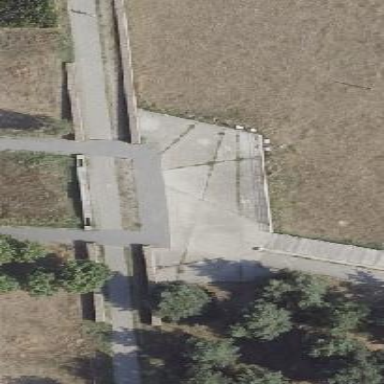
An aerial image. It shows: Concrete footway area.